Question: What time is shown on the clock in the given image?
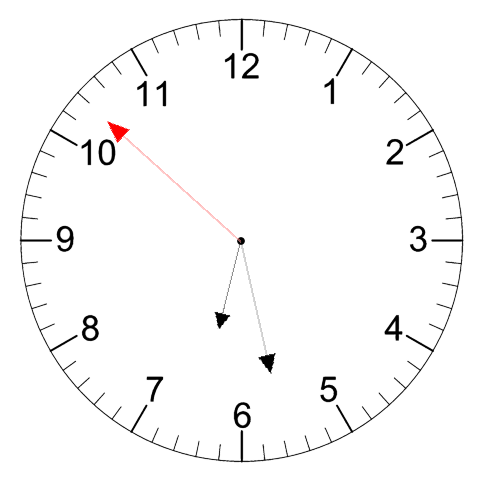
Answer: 06:27:52